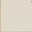
Piece: xx